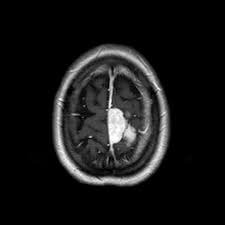
Label: meningioma